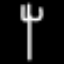
Label: fork